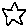
Label: star